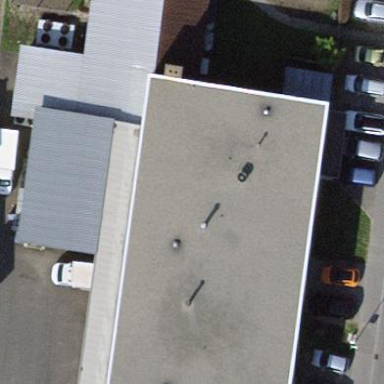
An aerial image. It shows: Office building with flat roof.